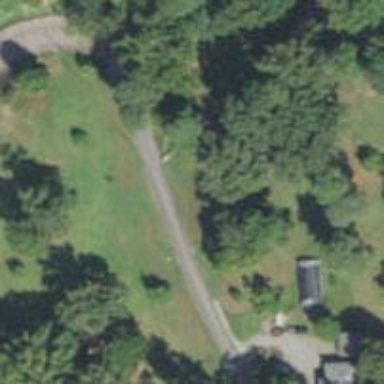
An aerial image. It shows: Disc golf tee.